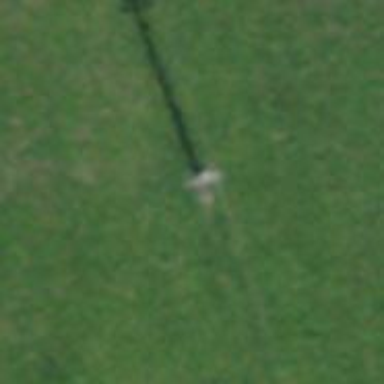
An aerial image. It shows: Power pole.